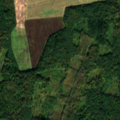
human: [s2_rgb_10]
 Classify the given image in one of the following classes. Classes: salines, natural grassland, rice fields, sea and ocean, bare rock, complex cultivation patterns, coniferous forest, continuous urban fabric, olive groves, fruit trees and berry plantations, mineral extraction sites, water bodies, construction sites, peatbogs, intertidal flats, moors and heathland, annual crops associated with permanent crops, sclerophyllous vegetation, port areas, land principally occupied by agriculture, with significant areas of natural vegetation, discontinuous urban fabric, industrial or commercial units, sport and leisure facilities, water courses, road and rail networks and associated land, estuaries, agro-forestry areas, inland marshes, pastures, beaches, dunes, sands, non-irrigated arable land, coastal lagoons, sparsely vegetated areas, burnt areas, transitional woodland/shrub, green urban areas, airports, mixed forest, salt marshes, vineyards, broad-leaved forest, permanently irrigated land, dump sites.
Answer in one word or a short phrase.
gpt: non-irrigated arable land, broad-leaved forest